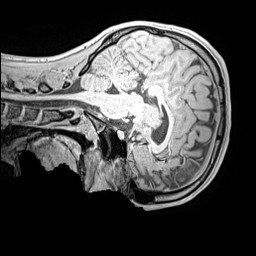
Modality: MP2RAGE
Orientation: sagittal
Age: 12
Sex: male
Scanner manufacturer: siemens
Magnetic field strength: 3 T
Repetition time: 4 s
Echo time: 0.00299 s